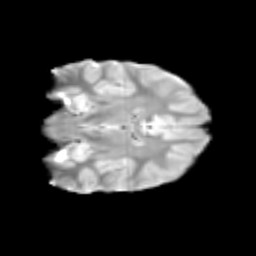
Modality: T2w
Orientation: coronal
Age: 11
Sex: male
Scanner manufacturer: siemens
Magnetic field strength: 3 T
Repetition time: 3.8 s
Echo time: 0.07 s